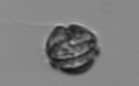
Label: Dinophyceae